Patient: sex M, age 73
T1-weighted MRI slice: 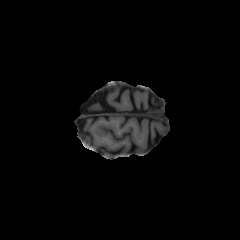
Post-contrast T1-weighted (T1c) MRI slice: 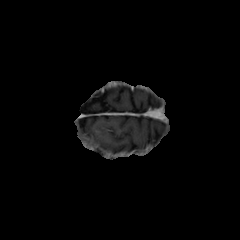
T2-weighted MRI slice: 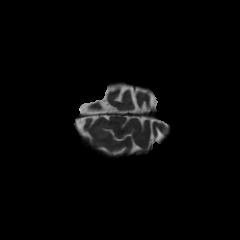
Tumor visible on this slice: yes
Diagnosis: Glioblastoma, IDH-wildtype
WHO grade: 4